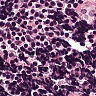
Metastatic tissue present: no